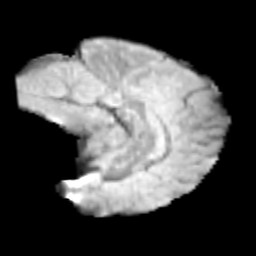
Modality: T2w
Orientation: sagittal
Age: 11
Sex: male
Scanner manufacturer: siemens
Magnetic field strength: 3 T
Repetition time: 3.8 s
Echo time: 0.07 s